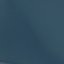
Land use / land cover: SeaLake